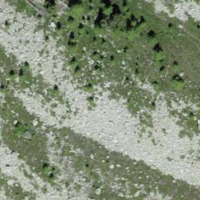
EUNIS habitat code: 48
Species observed at this site:
Ajuga pyramidalis